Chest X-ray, PA view. Patient: 57 years old, sex M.
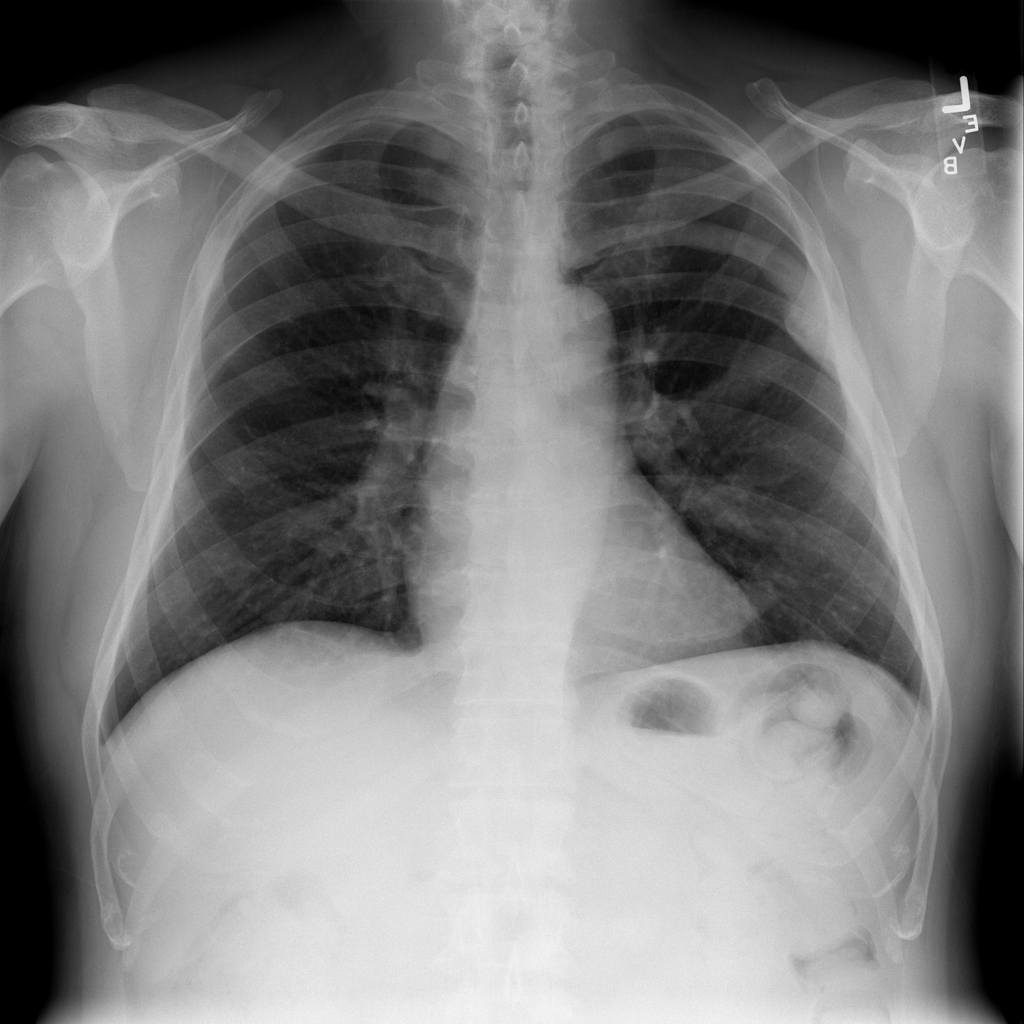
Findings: No Finding